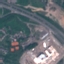
Land use / land cover: Highway